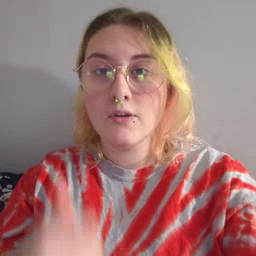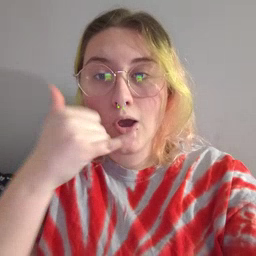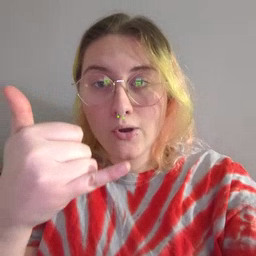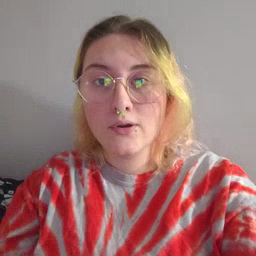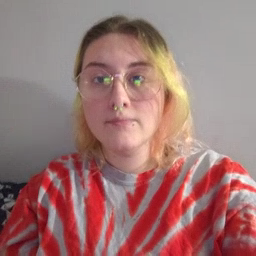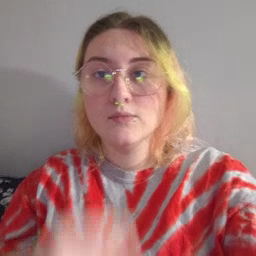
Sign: callonphone